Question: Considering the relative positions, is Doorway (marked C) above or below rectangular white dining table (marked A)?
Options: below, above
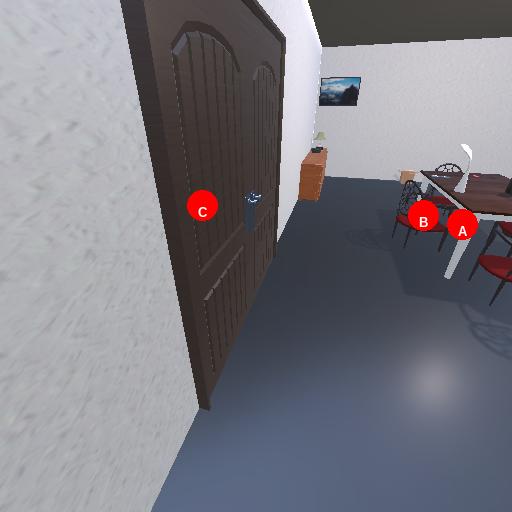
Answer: below